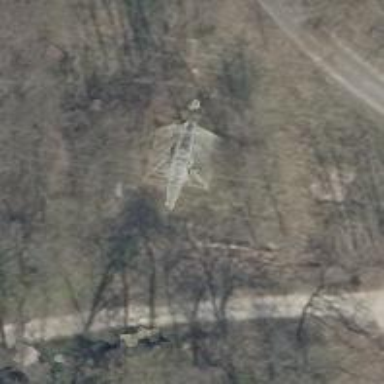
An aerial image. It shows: Power line in the image.